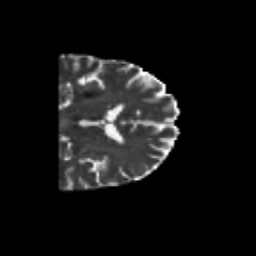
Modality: T2w
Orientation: coronal
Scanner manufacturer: siemens
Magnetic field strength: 3 T
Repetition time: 6.8 s
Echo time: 0.093 s